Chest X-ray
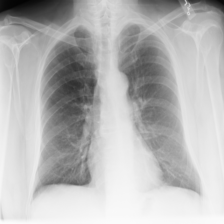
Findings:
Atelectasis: negative
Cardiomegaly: negative
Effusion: negative
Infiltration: negative
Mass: negative
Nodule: negative
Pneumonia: negative
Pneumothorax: negative
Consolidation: negative
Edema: negative
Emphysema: negative
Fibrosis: negative
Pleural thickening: negative
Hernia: negative